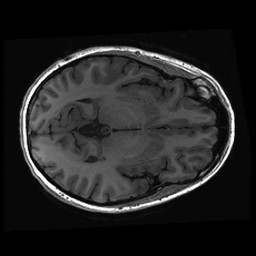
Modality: T1w
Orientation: axial
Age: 29
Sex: female